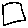
Label: square